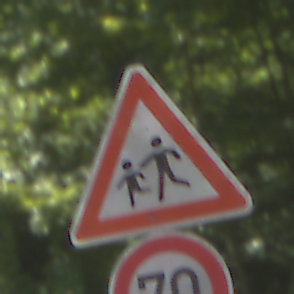
Verkehrszeichen: KinderRechts
Zusatzzeichen unten: Geschwindigkeit70
Umgebung: Outdoor, RoadRail
Tageszeit: Midday
Wetter: Clear
Licht: Natural
Jahreszeit: NotSpecified
Kontrast: HighContrast